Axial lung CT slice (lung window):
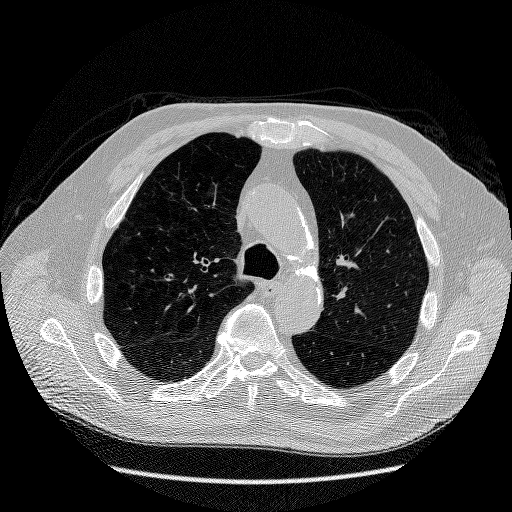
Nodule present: no